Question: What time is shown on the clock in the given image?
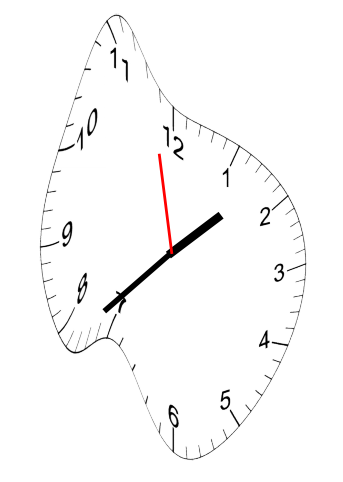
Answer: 01:37:58